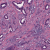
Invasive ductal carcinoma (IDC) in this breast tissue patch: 1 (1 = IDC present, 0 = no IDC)